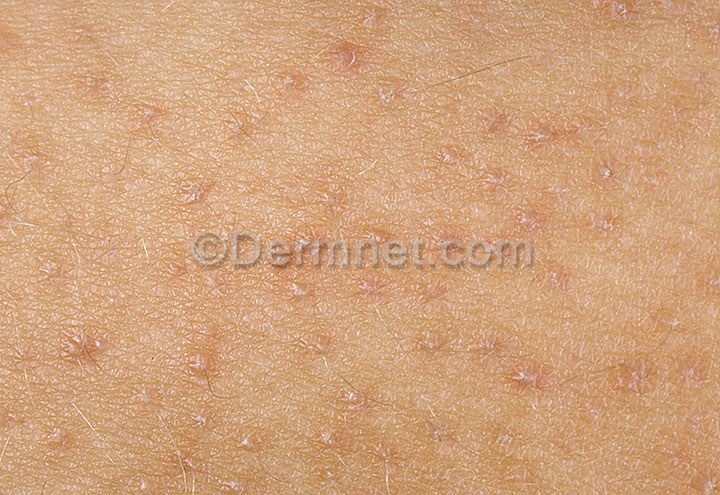
Disease: Atopic Dermatitis Photos